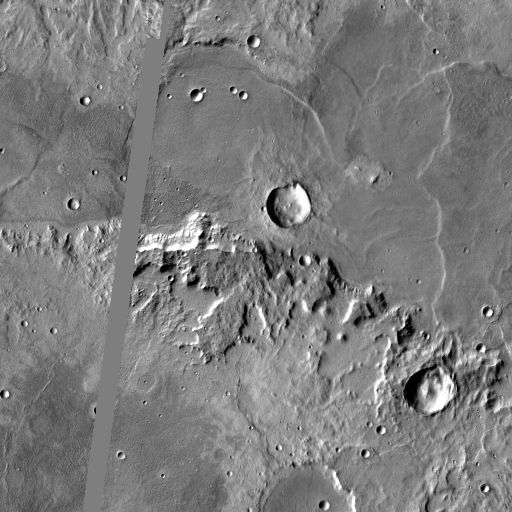
Crater classes present: Background, Other, Layered, Buried, Secondary